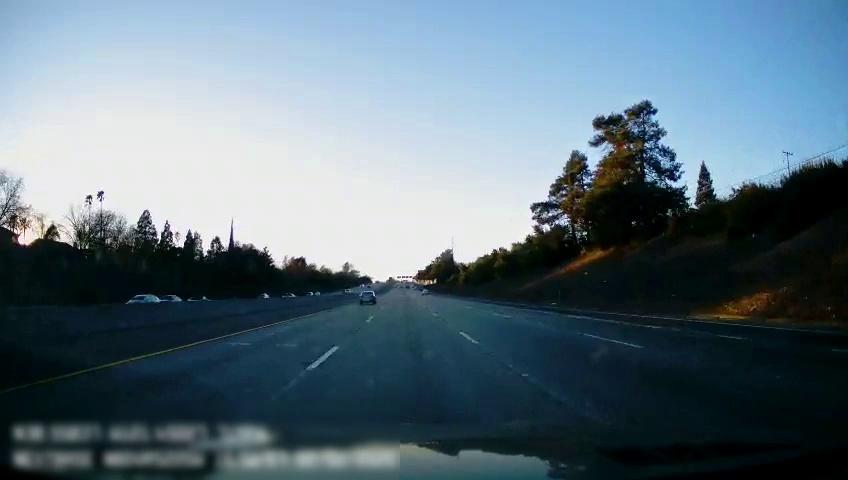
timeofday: Day
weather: Sunny
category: Drivable Space
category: Vehicles | Car
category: Vehicles | Car
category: Vehicles | Car
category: Vehicles | Car
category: Lanes | Alternate Lane
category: Lanes | Current Lane
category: Lanes | Current Lane
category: Lanes | Alternate Lane
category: Lanes | Alternate Lane